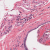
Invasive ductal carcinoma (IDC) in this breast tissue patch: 0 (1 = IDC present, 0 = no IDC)